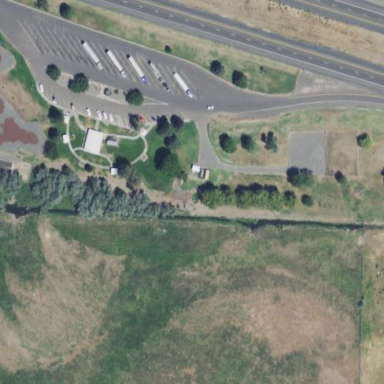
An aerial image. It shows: Rest area along the road.